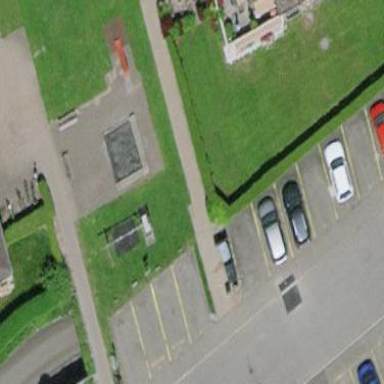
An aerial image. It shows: Street side parking area.